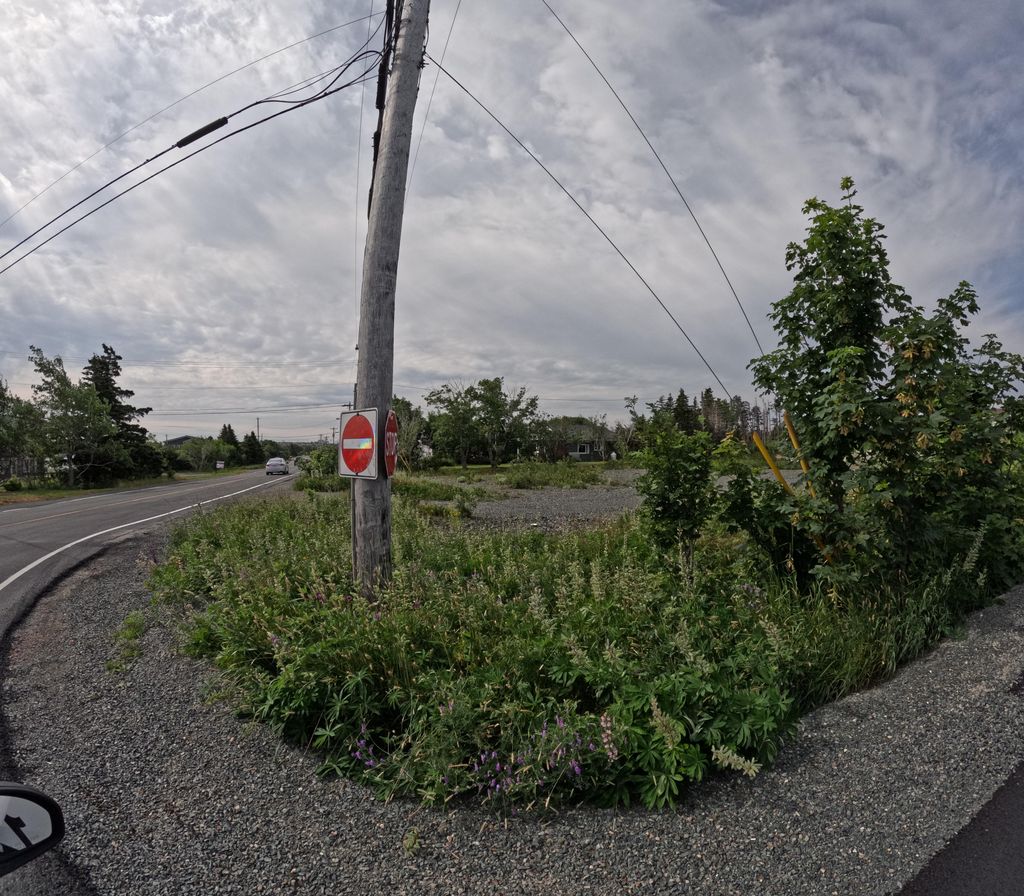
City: st_johns